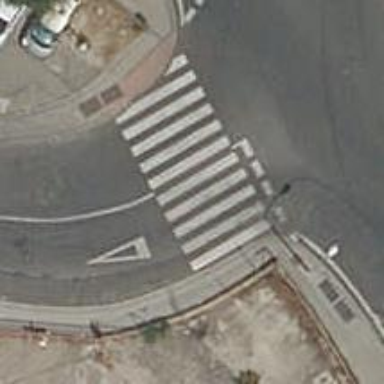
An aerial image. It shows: Road with "give way" sign.